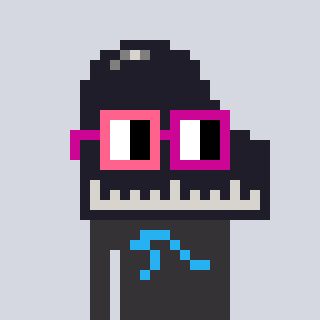
a pixel art character with square pink and red glasses, a piano-shaped head and a grayscale-colored body on a cool background